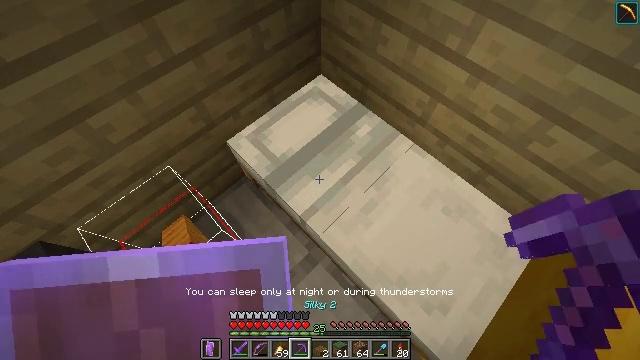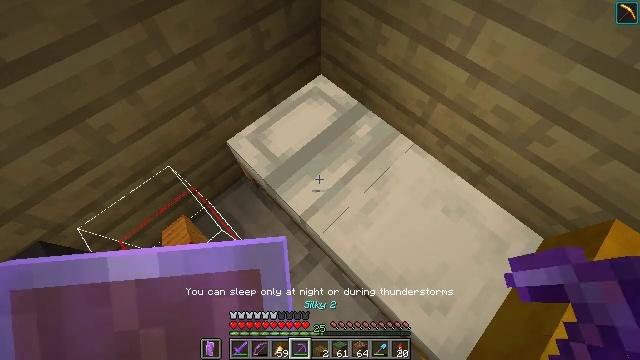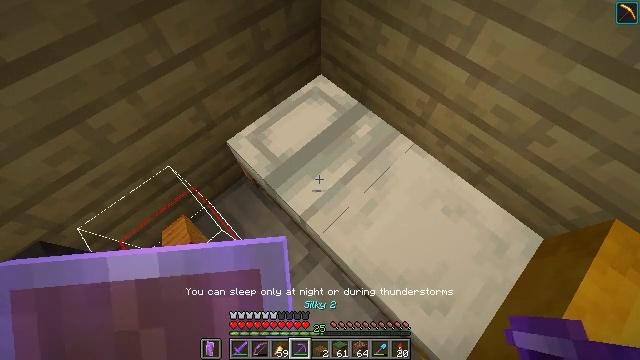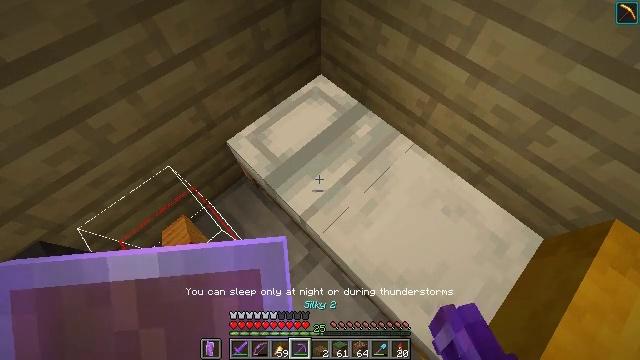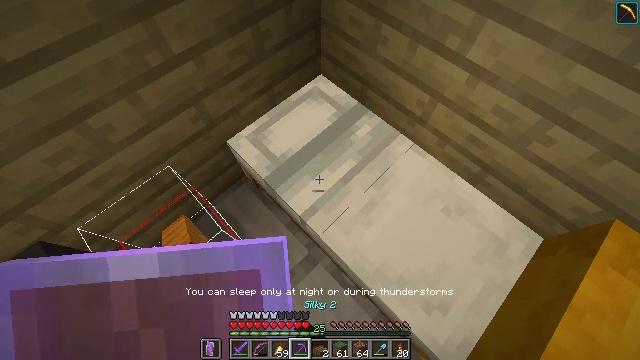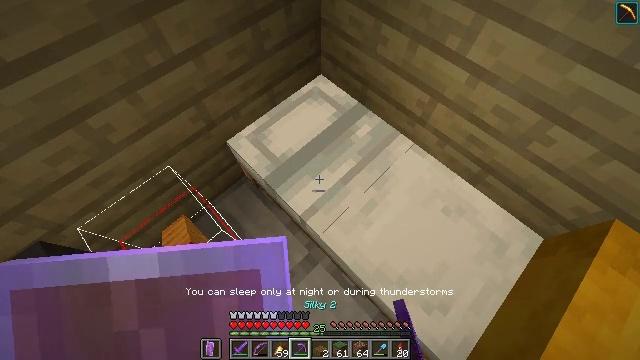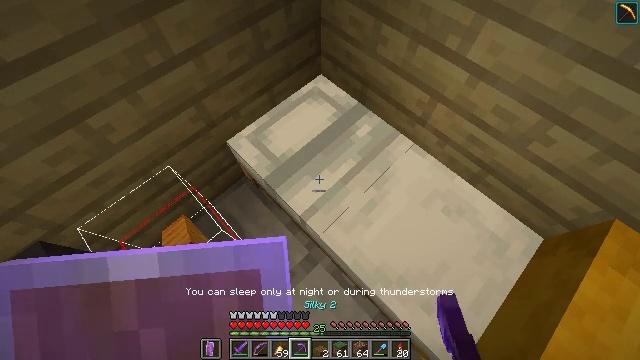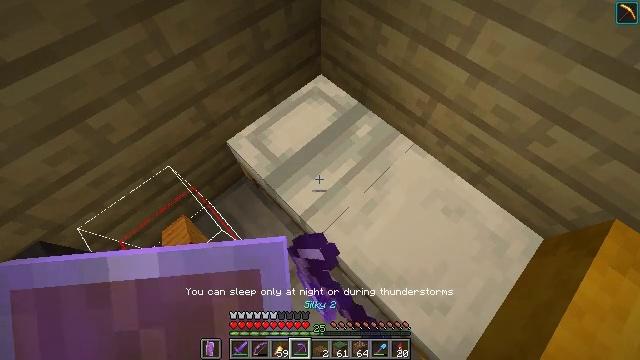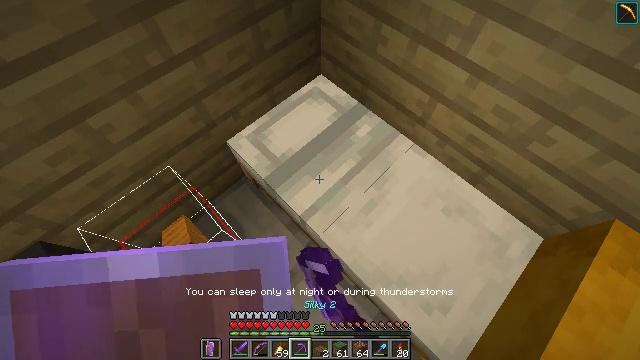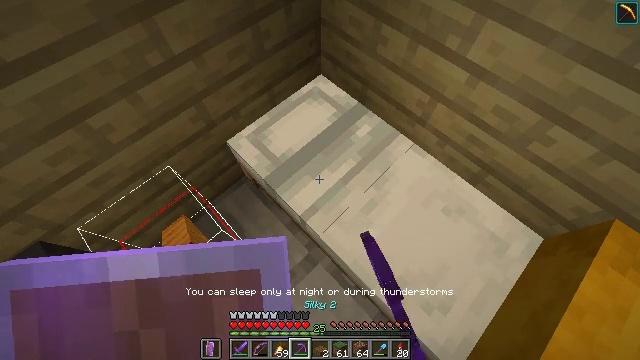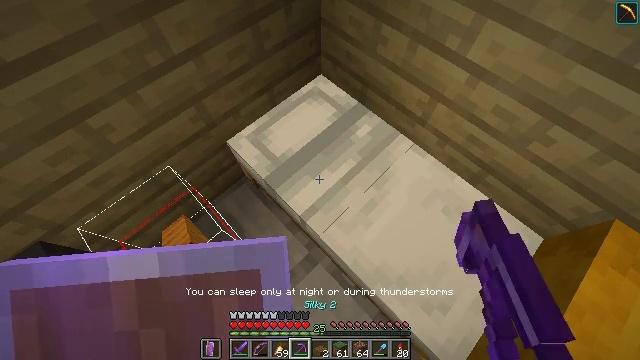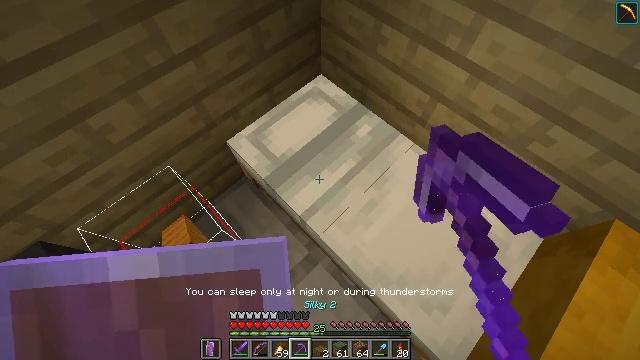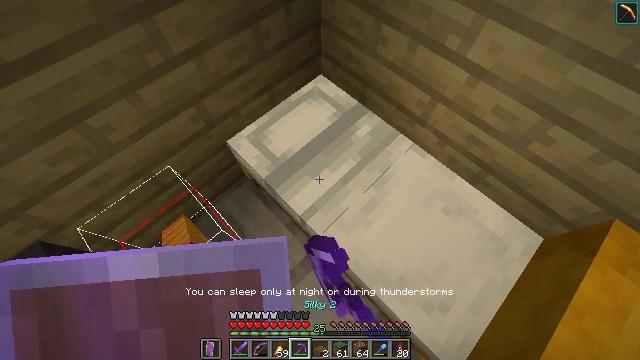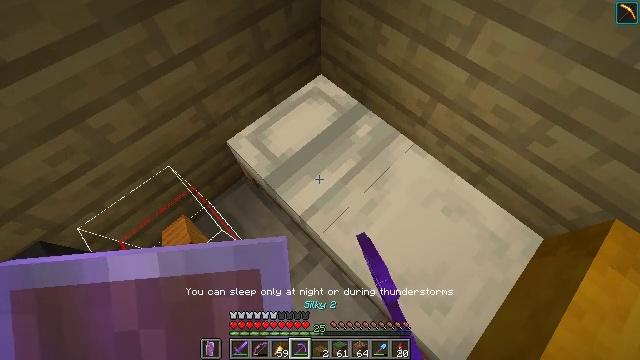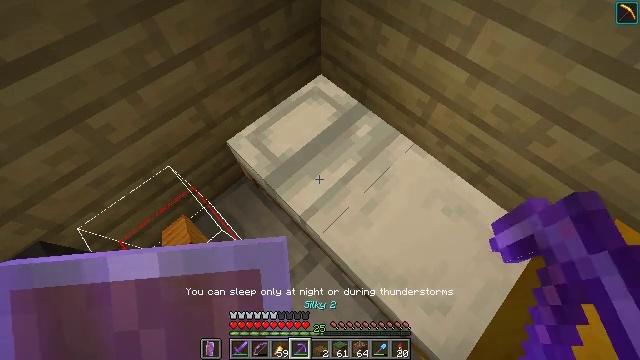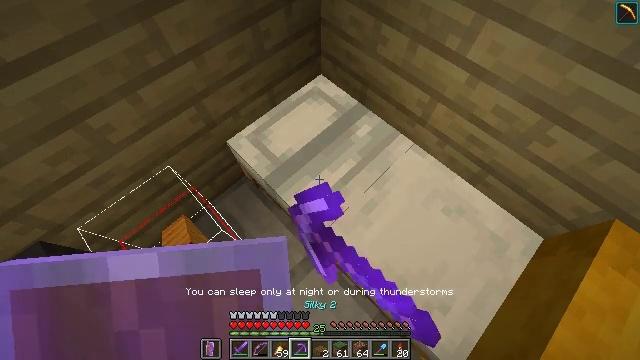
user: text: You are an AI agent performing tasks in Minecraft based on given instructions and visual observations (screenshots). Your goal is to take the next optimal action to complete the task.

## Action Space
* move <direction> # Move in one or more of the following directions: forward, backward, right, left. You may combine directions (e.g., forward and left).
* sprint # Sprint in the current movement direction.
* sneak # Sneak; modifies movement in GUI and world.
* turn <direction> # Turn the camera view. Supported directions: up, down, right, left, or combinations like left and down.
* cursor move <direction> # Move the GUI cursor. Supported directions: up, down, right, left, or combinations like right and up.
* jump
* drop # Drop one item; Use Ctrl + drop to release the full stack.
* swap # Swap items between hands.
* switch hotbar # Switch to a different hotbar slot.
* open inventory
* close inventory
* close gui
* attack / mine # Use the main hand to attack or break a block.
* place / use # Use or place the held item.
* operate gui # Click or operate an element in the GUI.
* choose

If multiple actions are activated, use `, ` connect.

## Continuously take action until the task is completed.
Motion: motion action
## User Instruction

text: Left click to mine the brown shulker box.
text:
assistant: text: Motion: use / place
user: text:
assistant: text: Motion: use / place
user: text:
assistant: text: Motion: use / place
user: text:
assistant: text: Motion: use / place
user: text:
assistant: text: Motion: use / place
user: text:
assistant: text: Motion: use / place
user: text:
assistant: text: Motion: use / place
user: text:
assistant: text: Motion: use / place
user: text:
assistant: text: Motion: use / place
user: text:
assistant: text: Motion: use / place
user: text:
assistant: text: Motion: use / place
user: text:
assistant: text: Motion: use / place
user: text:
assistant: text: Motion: use / place
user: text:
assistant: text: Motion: use / place
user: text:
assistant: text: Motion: use / place
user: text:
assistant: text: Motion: use / place
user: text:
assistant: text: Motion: use / place
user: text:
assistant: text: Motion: use / place
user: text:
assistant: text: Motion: use / place
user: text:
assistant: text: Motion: use / place
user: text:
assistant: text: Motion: use / place
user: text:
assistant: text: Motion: use / place
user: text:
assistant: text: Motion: use / place
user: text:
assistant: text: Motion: use / place
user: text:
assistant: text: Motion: use / place
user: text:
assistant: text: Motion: use / place
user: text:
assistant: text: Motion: use / place
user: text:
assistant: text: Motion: use / place
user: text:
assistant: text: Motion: use / place
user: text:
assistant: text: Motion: use / place